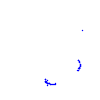
Particle: kaon